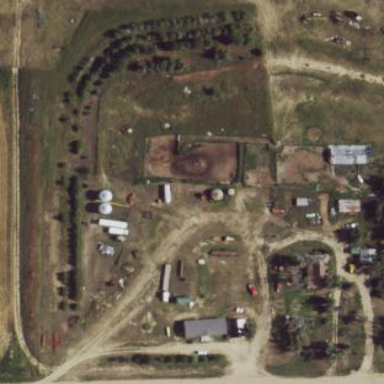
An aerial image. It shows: Farmyard area.